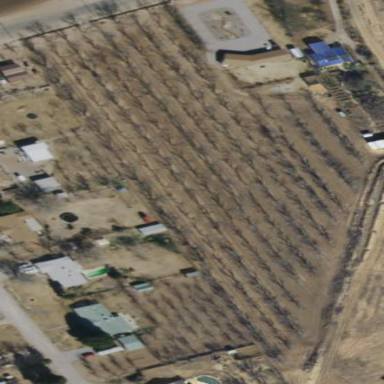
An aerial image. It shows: Orchard.